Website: home-depot
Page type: account-selection
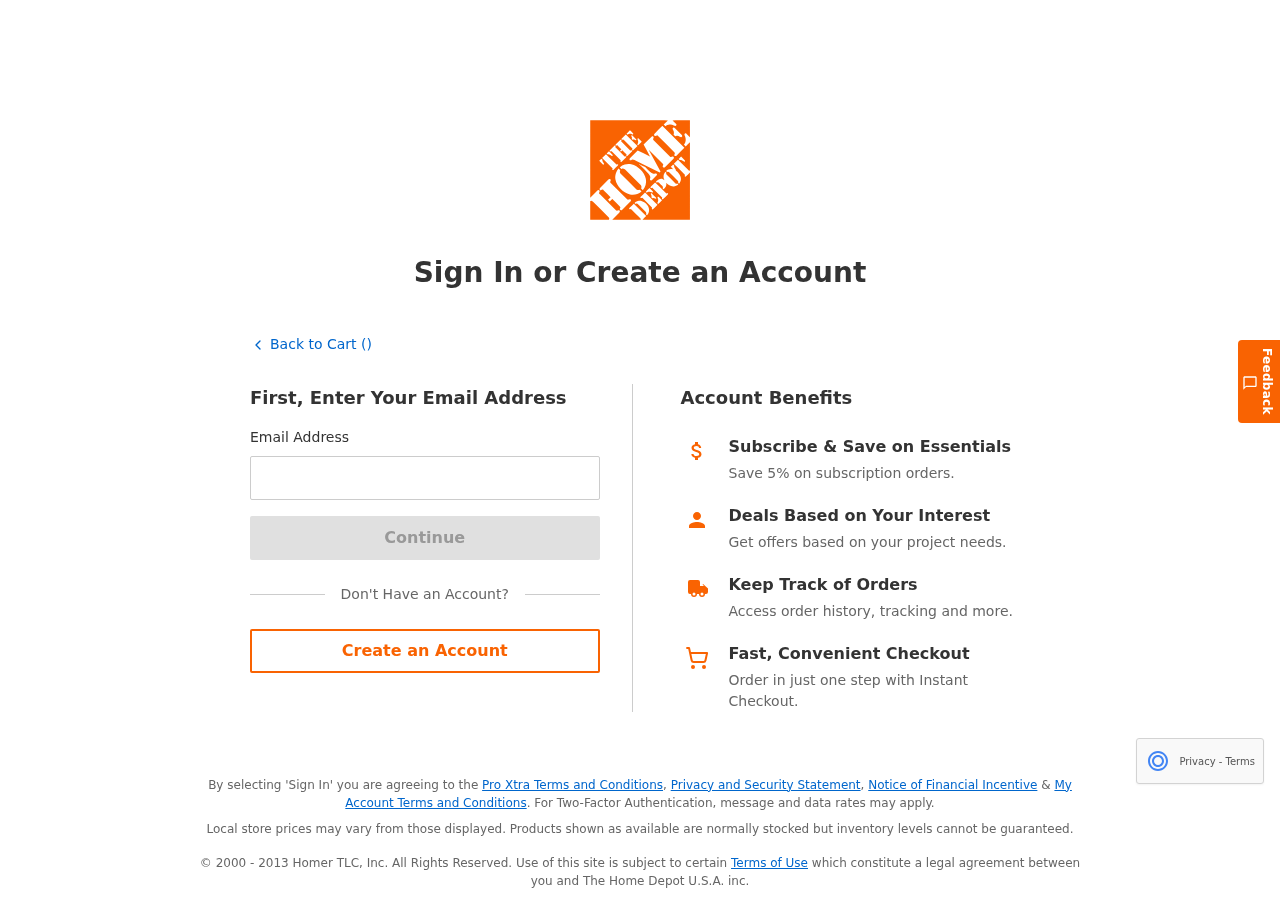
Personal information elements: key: PII_EMAIL
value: colleen.flowers@yahoo.com